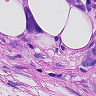
Metastatic tissue present: yes